Question: I have read a csv file
'''
input <- read.csv("abc.csv",header=FALSE)
'''
and the data frame looks like..

i want my expected result like this..
in the timeStamp column i want to replace "" to only "".
Tried a lot but could find any solution.Please help
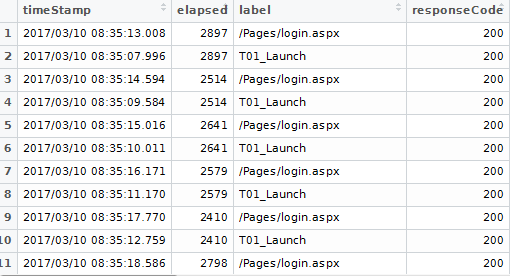
Answer: We can set the 'digits.secs' to 3, then convert the 'timeStamp' to DateTime class with 'strptime' and 'format' it
'''
op <- options(digits.secs=3)
input$timeStamp <- format(strptime(input$timeStamp, "%Y/%m/%d %H:%M:%OS"), "%H:%M:%OS")
'''
---
Though, it is better not to use regex on timestamps, one way is to match one or more non-white space ('\S+') character followed by one or more white space ('\s+') from the start ('^') of the string and replace it with blanks ('""') so that the rest of the string i.e. time part remains
'''
input$timeStamp <- sub("^\S+\s+", "", input$timeStamp)
'''